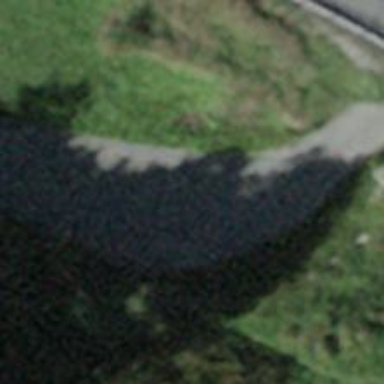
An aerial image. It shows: Unclassified road with tunnel.